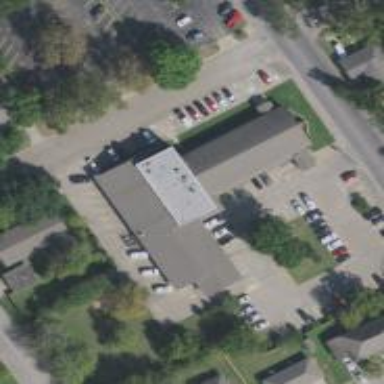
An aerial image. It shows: Parking space.